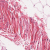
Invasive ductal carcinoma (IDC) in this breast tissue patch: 0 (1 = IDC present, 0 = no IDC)